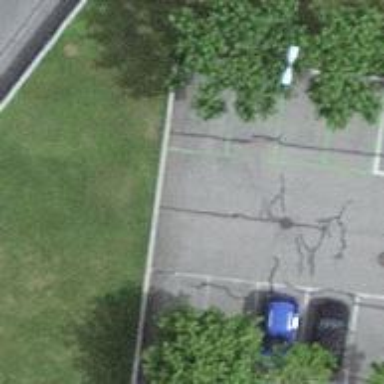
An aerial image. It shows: Parking aisle designated as service road.